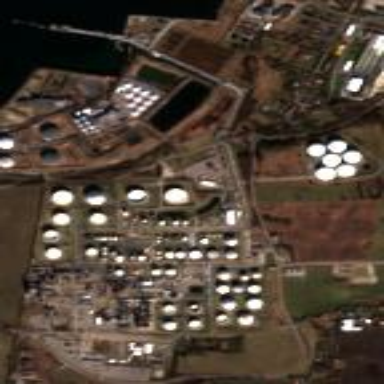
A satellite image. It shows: Industrial area with refinery.